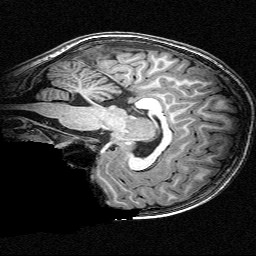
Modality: T1w
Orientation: sagittal
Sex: female